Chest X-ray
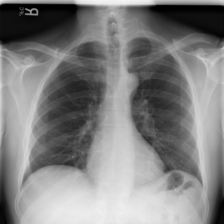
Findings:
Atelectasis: negative
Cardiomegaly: negative
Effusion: negative
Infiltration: positive
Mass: negative
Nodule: negative
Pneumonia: negative
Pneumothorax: negative
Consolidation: negative
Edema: negative
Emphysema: negative
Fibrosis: negative
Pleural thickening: negative
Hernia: negative